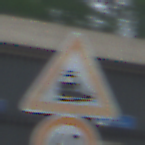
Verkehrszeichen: Bahnuebergang
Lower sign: Geschwindigkeit40
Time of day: MorningAfternoon
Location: Outdoor (Urban)
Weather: PartlyCloudy
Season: NotSpecified
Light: Natural